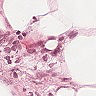
Metastatic tissue present: no